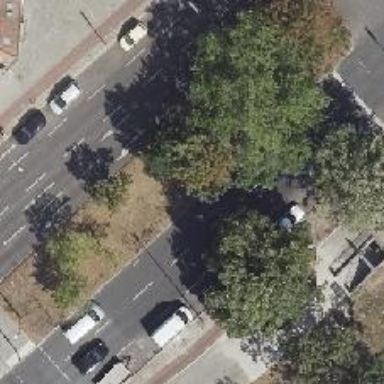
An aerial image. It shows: Secondary road with asphalt surface and cycle track on the right side. It is dual carriageway.